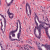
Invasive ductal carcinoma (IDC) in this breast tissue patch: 1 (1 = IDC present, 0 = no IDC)